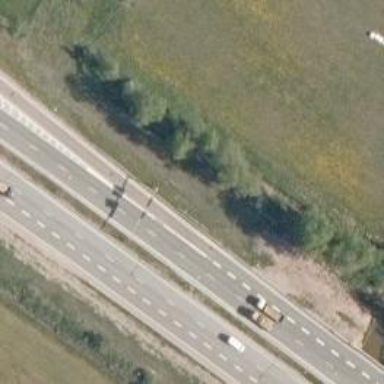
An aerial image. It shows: Asphalt motorway.